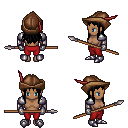
a pixel art fantasy rpg character, female body template, human, dark skin, steel arm armor, red pants, black unkempt hairstyle, leather cap, metal gloves, metal boots, spear, four views (front, back, left, right), 2x2 character sprite sheet, small pixel art, hard edges, no anti-aliasing